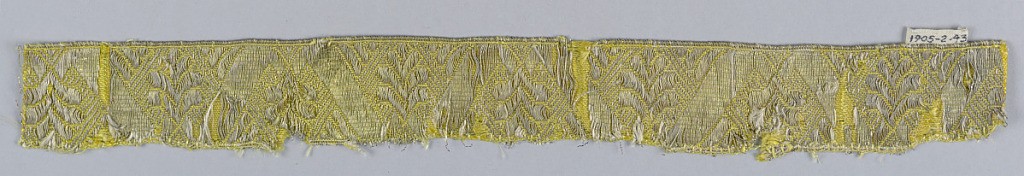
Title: Trimming
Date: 18th century
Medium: silk, silver metallic thread Technique: woven
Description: Design of leaves placed alternately up and down with diagonal bands in between. In yellow and white with silver metallic thread.